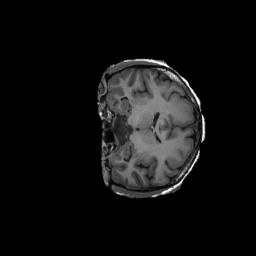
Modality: T1w
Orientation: coronal
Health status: ill
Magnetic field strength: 3 T